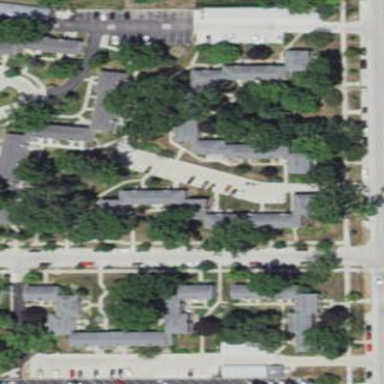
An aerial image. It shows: Condominium in residential area.